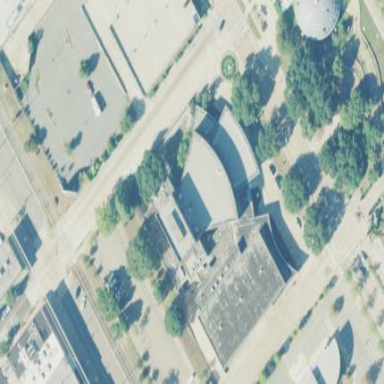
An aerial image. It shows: Theater building.